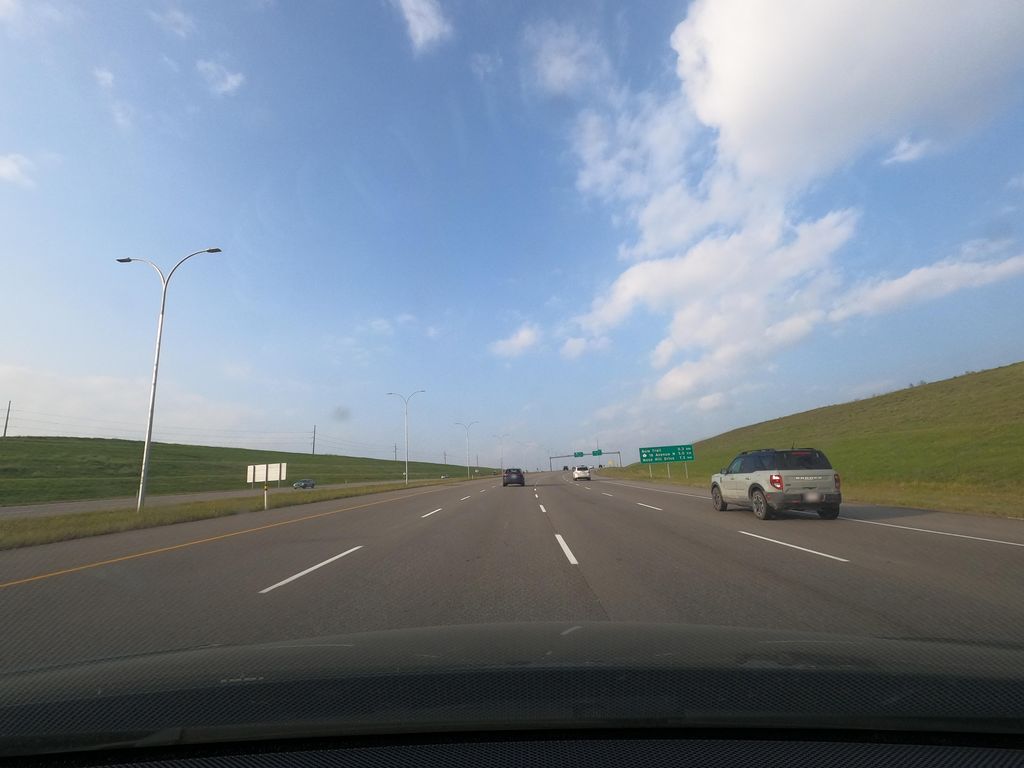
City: calgary